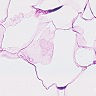
Metastatic tissue present: no